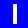
Digit: 1